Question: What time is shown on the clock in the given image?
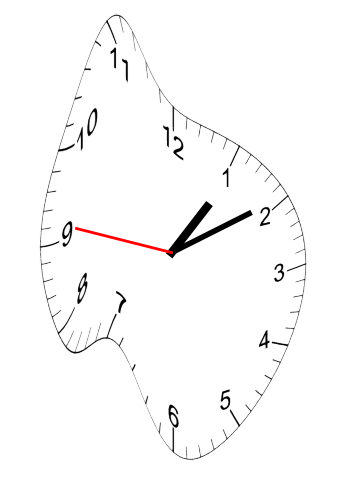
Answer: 01:09:46